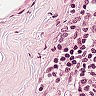
Metastatic tissue present: no